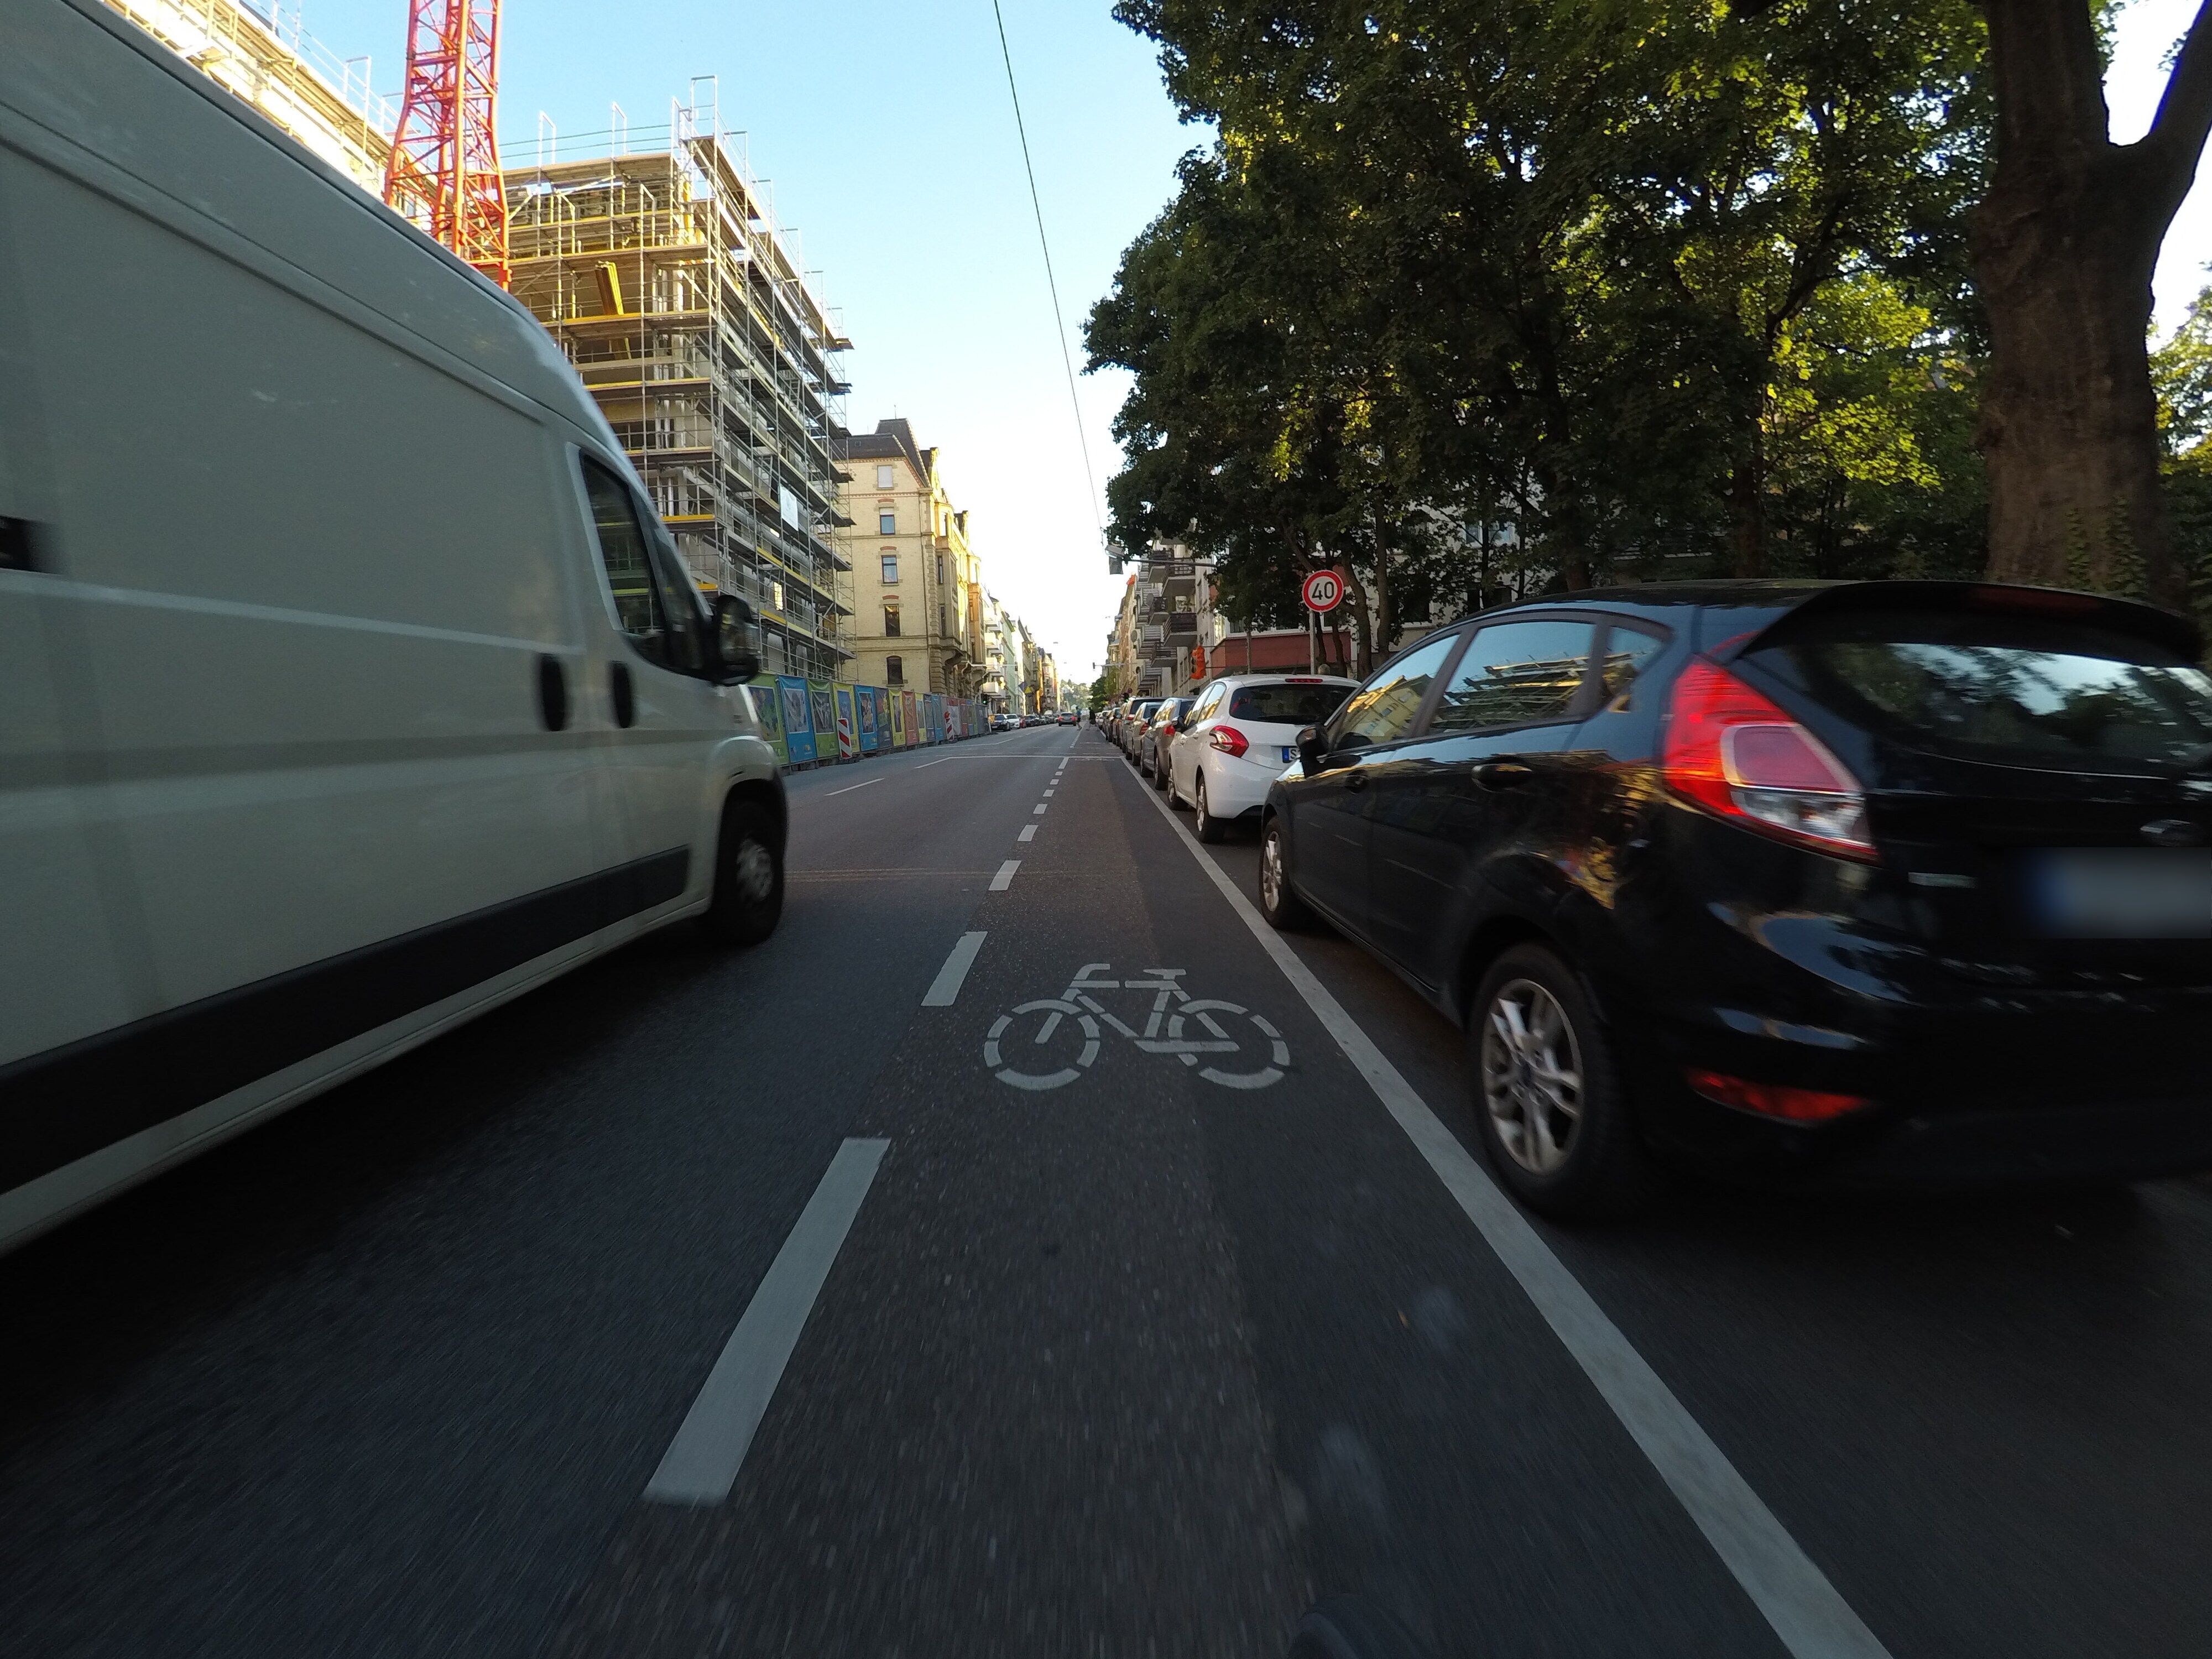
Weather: clear
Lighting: day
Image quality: good
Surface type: driving surface
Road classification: tertiary
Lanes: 2
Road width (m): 11
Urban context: urban centre
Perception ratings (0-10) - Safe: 3.61, Lively: 8.69, Beautiful: 6.73, Boring: 2.35, Depressing: 2.64, Wealthy: 8.65